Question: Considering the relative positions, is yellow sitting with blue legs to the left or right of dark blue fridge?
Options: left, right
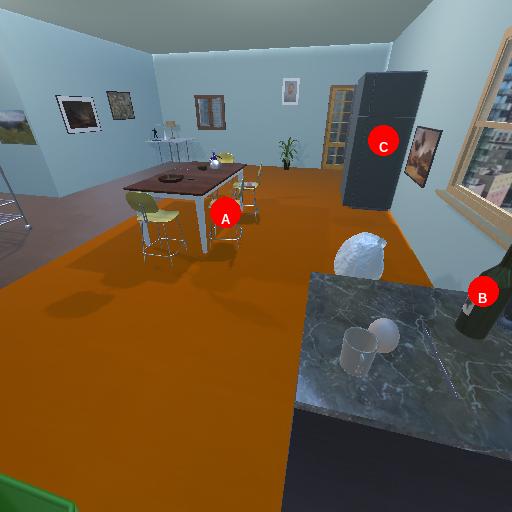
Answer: left